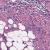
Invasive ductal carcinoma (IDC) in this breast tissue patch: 1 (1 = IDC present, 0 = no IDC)